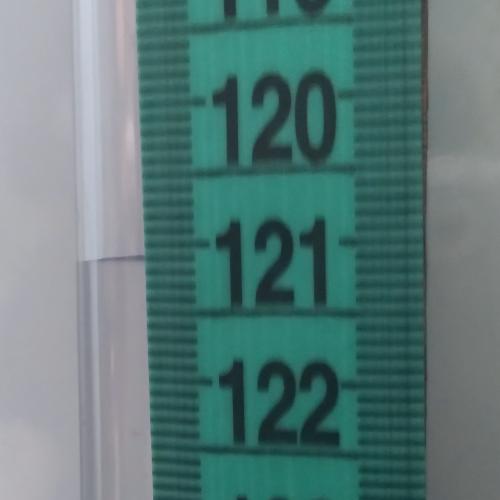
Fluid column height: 121.1 cm